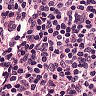
Metastatic tissue present: no